Question: This is a Rails 4 project being served by Nginx + Passenger. Works perfect when rails environment is development. I think the compressed javascript file is loading correctly because the ajax calls that are supposed to execute on page load are working perfectly. The problem is that none of the CSS rules are being applied to the document.
I have the exact same issue as described here: <URL> except my css file's mime type is correct.
Here is my config/environments/production.rb
'''
config.eager_load = true
config.cache_classes = true
config.consider_all_requests_local = false
config.action_controller.perform_caching = true
config.serve_static_assets = true
config.assets.compress = true
config.assets.compile = false
config.assets.digest = true
config.assets.css_compressor = :yui
'''
Assets have been precompiled correctly. Here is the relevant served html link/script spec:
'''
<link data-turbolinks-track="true" href="/assets/application-3d4e35bd2c14a288b7d2ff3f5dd8f5c4.css" media="all" rel="stylesheet" />
<script data-turbolinks-track="true" src="/assets/application-ab6bb9f22b553eba6788881b0b36f94c.js"></script>
'''
Nginx config:
'''
http {
passenger_root /home/ubuntu/.rvm/gems/ruby-2.1.3/gems/passenger-4.0.53;
passenger_ruby /home/ubuntu/.rvm/gems/ruby-2.1.3/wrappers/ruby;
include mime.types;
default_type application/octet-stream;
sendfile on;
keepalive_timeout 65;
server {
listen 80;
server_name subdomain.domain.com;
root /home/user/rails-project/public;
passenger_enabled on;
rails_env production;
}
}
'''
Here here is the css request/response (notice the correct mime-types):

The CSS file is correctly compiled, and all my sass and css rules and present (combination sass and css).
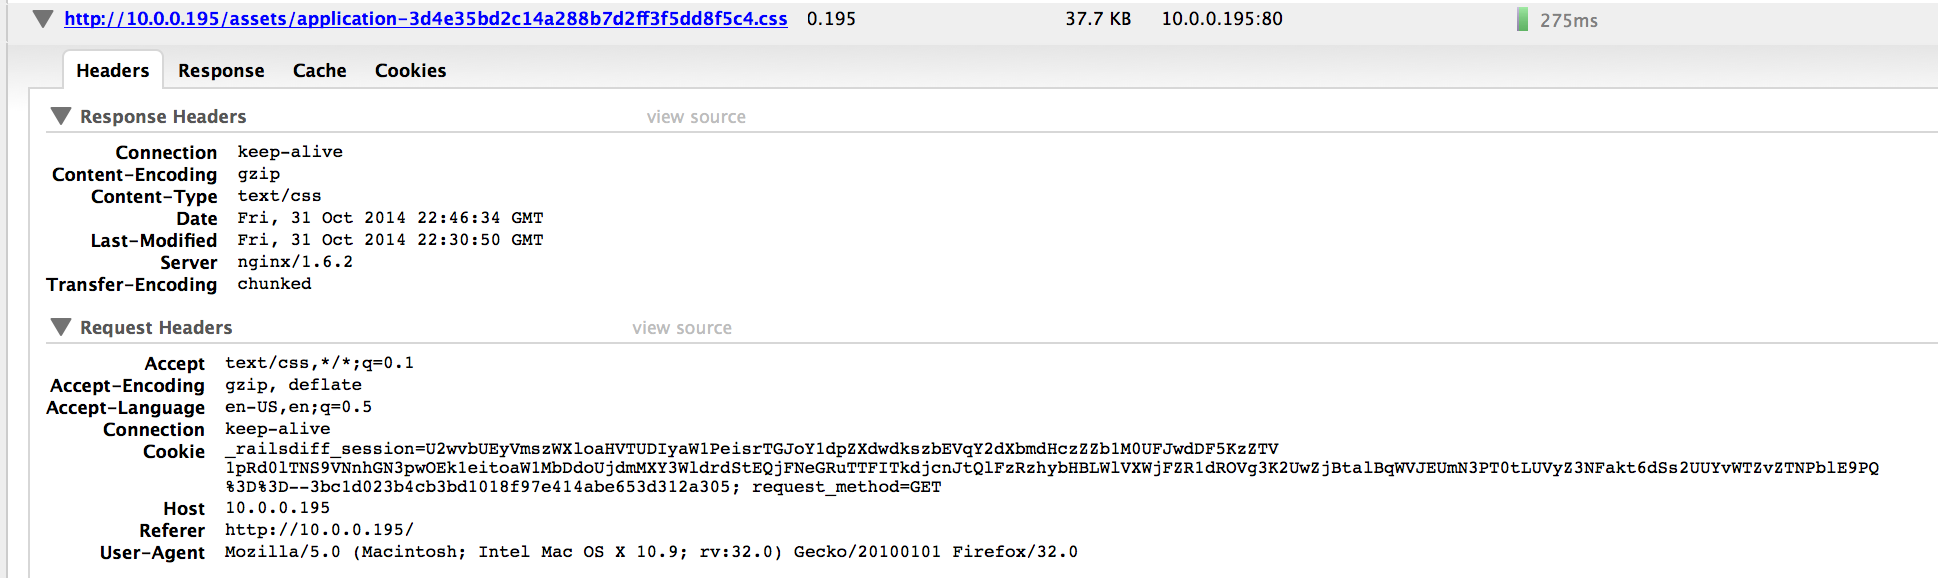
Answer: It turns out the CSS compiler was most likely the source of this issue. When i had the compiler set like this:
'config.assets.css_compressor = :yui'
The css files seemed to be minified and compiled without issue. However, once I removed that line (I assume it defaults to the sass gem for compression), then when i tried 'rake assets:precompile', I was getting the following error:
'''
stylesheets git:(master) rake assets:precompile
(in /home/ubuntu/spice-conduit)
rake aborted!
Sass::SyntaxError: Invalid CSS after " filter: progid": expected ";", was ": DXImageTransf..."
(in /home/ubuntu/spice-conduit/app/assets/stylesheets/application.css)
(sass):3566
/home/ubuntu/.rvm/gems/ruby-2.1.3/gems/sass-3.2.19/lib/sass/scss/parser.rb:1147:in 'expected'
/home/ubuntu/.rvm/gems/ruby-2.1.3/gems/sass-3.2.19/lib/sass/scss/parser.rb:1085:in 'expected'
/home/ubuntu/.rvm/gems/ruby-2.1.3/gems/sass-3.2.19/lib/sass/scss/parser.rb:1080:in 'tok!'
/home/ubuntu/.rvm/gems/ruby-2.1.3/gems/sass-3.2.19/lib/sass/scss/parser.rb:586:in 'block in declaration_or_ruleset'
/home/ubuntu/.rvm/gems/ruby-2.1.3/gems/sass-3.2.19/lib/sass/scss/parser.rb:1123:in 'call'
/home/ubuntu/.rvm/gems/ruby-2.1.3/gems/sass-3.2.19/lib/sass/scss/parser.rb:1123:in 'rethrow'
/home/ubuntu/.rvm/gems/ruby-2.1.3/gems/sass-3.2.19/lib/sass/scss/parser.rb:592:in 'declaration_or_ruleset'
/home/ubuntu/.rvm/gems/ruby-2.1.3/gems/sass-3.2.19/lib/sass/scss/parser.rb:554:in 'block_child'
/home/ubuntu/.rvm/gems/ruby-2.1.3/gems/sass-3.2.19/lib/sass/scss/parser.rb:546:in 'block_contents'
/home/ubuntu/.rvm/gems/ruby-2.1.3/gems/sass-3.2.19/lib/sass/scss/parser.rb:535:in 'block'
/home/ubuntu/.rvm/gems/ruby-2.1.3/gems/sass-3.2.19/lib/sass/scss/parser.rb:529:in 'ruleset'
'''
So apparently there were compliation errors that were not displaying when using the yui compressor? These compilation errors occur when compiling bootstrap and font-awesome css files.
1. Removed all Bootstrap and Font-awesome gems from project
2. Downloaded latests Bootstrap and Font-awesome css files from their github sites
3. Placed files in vendor/assets
4. Removed all instances of DXImageTransform from the files.
5. Precompiled and deployed assets
This solution is not idea because now I have to manually maintain the bootstrap and font-awesome asset files. For the time being, however, at least my app serves compressed and minified assets!